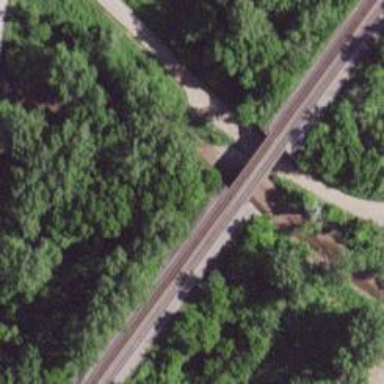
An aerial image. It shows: Railway bridge.